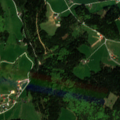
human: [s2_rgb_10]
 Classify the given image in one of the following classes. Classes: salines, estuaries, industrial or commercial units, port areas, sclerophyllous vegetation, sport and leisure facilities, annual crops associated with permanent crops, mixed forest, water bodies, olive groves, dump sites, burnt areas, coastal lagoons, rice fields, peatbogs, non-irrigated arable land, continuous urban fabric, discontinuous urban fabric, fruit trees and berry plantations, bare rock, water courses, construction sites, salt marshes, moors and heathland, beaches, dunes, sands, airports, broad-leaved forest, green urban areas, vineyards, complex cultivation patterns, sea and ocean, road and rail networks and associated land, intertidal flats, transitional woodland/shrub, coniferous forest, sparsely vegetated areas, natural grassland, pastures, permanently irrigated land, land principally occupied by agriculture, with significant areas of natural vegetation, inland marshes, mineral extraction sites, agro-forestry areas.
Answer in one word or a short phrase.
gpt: pastures, broad-leaved forest, mixed forest